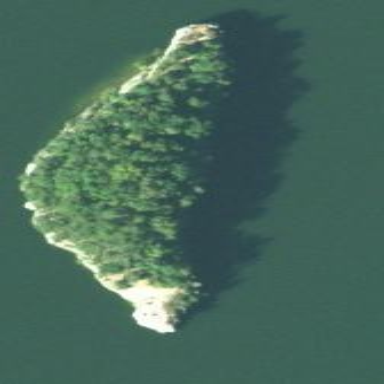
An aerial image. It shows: Image showing island.